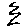
Label: zigzag